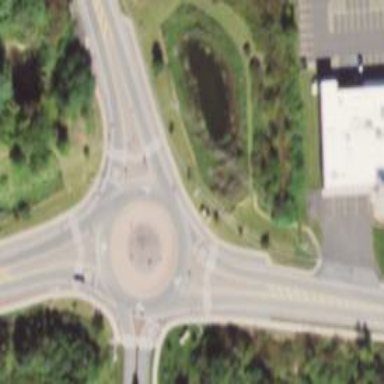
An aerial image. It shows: Primary highway intersecting roundabout.